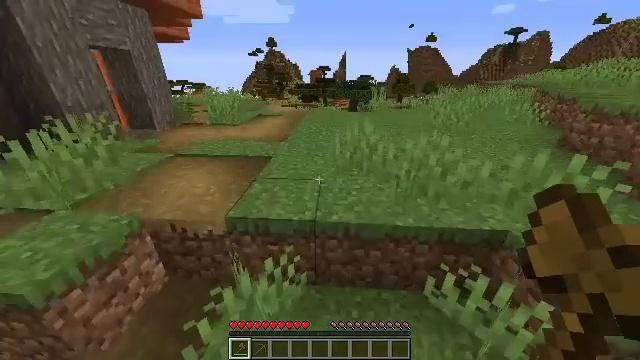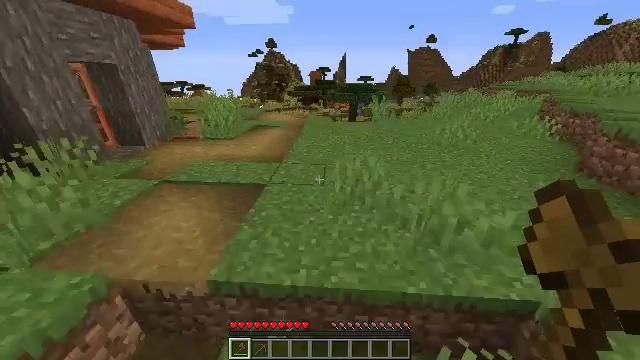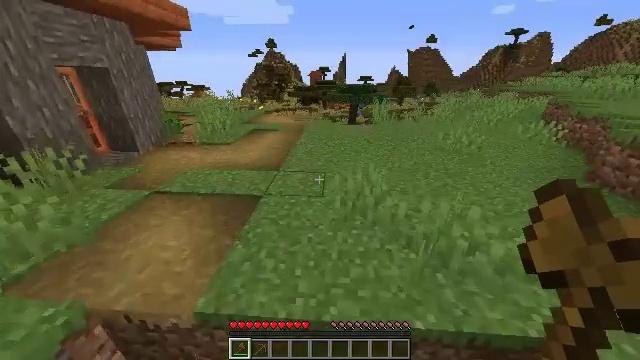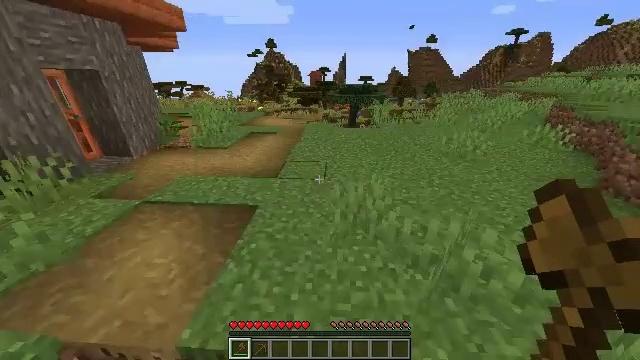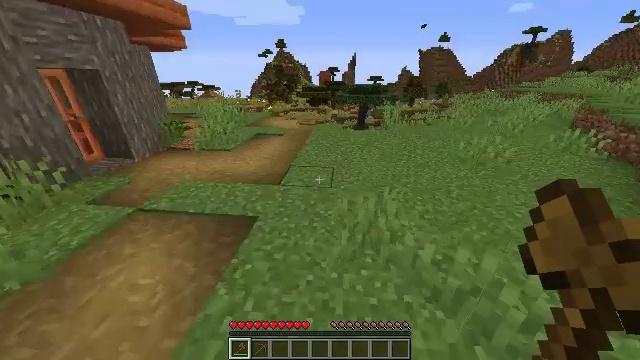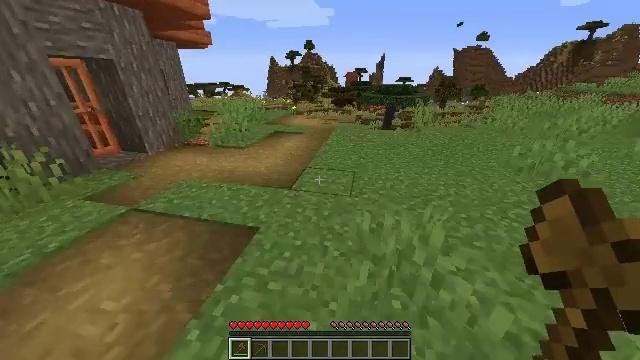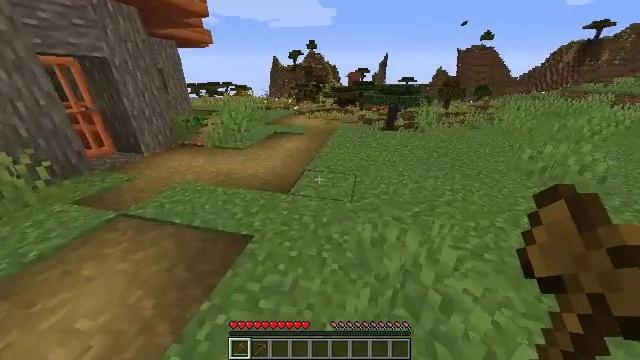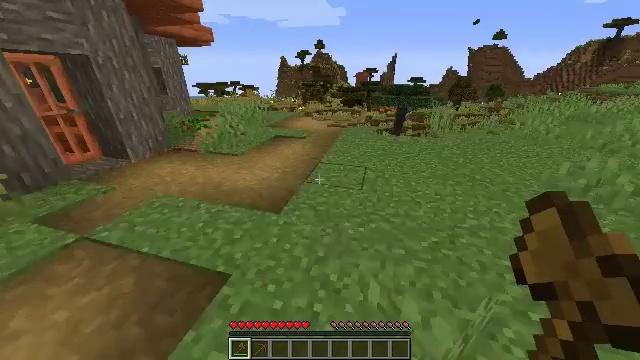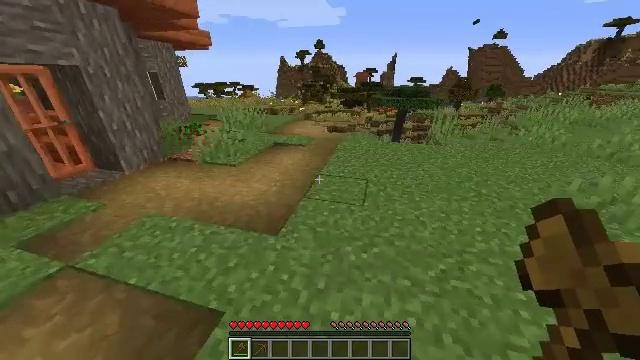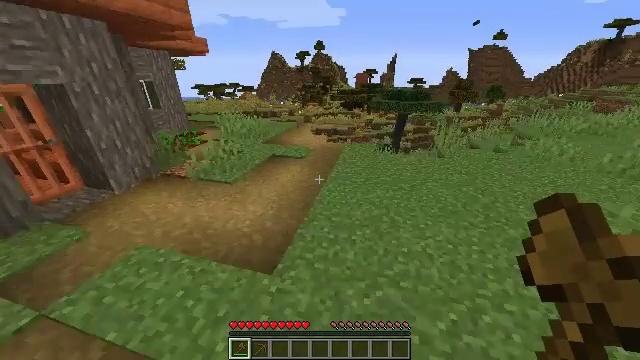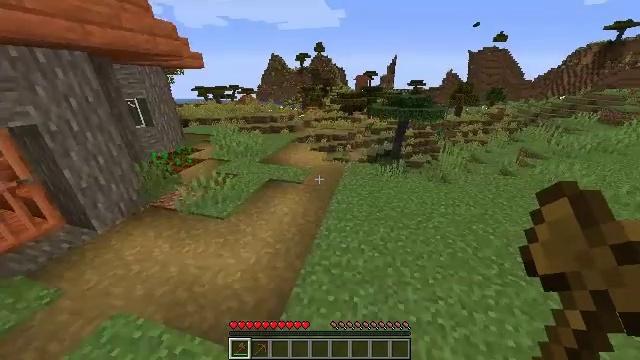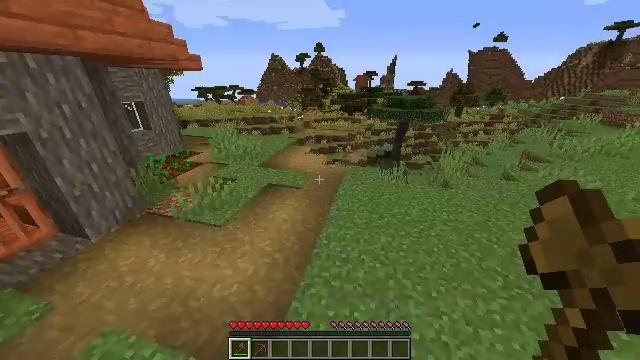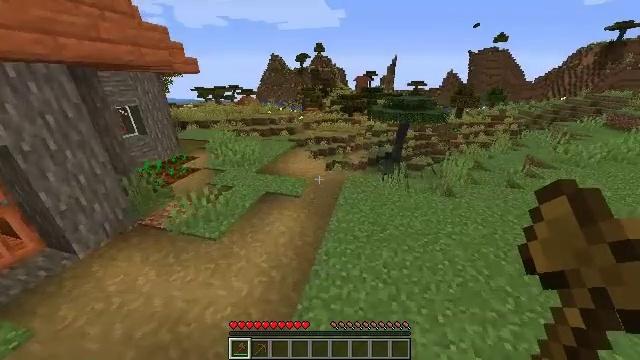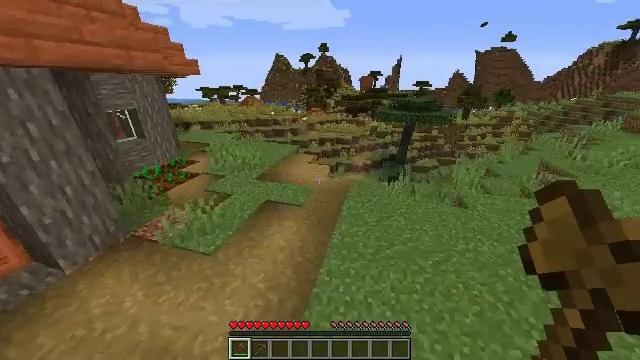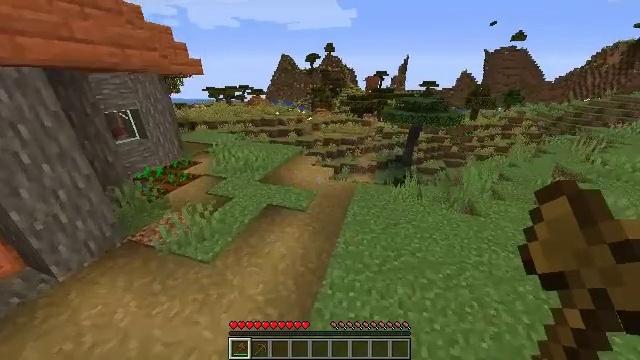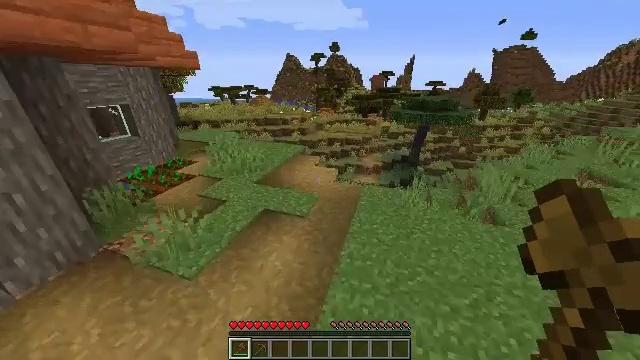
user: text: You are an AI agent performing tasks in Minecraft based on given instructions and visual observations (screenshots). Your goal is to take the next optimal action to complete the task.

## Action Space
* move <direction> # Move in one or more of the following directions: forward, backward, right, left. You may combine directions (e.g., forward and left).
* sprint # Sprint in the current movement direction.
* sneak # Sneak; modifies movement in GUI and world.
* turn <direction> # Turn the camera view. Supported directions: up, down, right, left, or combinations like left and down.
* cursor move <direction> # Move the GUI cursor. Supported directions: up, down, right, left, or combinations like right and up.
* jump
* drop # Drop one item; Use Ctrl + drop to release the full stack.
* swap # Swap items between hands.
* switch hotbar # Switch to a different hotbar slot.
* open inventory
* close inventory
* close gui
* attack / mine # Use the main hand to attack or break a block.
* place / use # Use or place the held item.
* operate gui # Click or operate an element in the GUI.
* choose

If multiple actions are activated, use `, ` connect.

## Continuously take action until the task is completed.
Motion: motion action
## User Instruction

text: Break the orange bed to collect it.
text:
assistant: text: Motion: move forward, sprint, jump
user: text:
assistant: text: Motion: move forward, sprint, jump
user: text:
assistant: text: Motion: move forward, sprint, jump
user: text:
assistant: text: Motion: move forward, sprint, turn left, jump
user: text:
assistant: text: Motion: move forward, sprint, turn left, jump
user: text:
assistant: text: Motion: move forward, sprint, jump
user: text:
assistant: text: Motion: move forward, sprint, turn left, jump
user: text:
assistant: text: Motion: move forward, sprint, jump
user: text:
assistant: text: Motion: move forward, sprint, jump
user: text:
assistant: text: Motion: move forward, sprint, jump
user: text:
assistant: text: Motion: move forward, sprint, jump
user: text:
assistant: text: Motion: move forward, sprint, jump
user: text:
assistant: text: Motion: move forward, sprint, turn left, jump
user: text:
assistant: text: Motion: move forward, sprint, turn left, jump
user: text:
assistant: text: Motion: move forward, sprint, turn left, jump
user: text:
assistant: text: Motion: move forward, sprint, turn left, jump
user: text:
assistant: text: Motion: move forward, sprint, turn left, jump
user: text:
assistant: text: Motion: move forward, sprint, turn left, jump
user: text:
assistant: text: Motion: move forward, sprint, turn left, jump
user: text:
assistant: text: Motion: move forward, sprint, jump
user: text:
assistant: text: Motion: move forward, sprint, jump
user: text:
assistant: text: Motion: move forward, sprint, jump
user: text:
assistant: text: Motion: move forward and move right, sprint, jump
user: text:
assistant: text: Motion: move forward and move right, sprint, jump
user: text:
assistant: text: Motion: move forward and move right, sprint, jump
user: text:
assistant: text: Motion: move forward and move right, sprint, turn right and down, jump
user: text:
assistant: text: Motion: move forward and move right, sprint, turn right and down, jump
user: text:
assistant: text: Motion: move forward and move right, sprint, turn right and down, jump
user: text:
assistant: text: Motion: move forward and move right, sprint, turn right and down, jump
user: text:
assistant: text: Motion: move forward and move right, sprint, turn right, jump